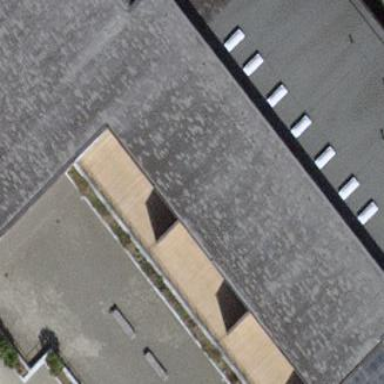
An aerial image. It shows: School building.